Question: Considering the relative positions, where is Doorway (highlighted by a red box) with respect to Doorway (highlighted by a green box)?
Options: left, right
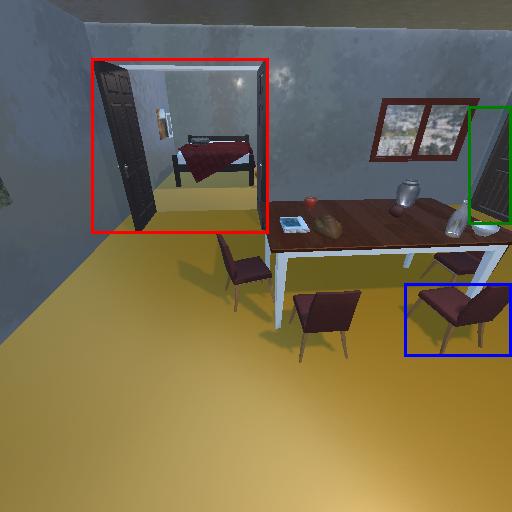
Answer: left